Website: home-depot
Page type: account-selection
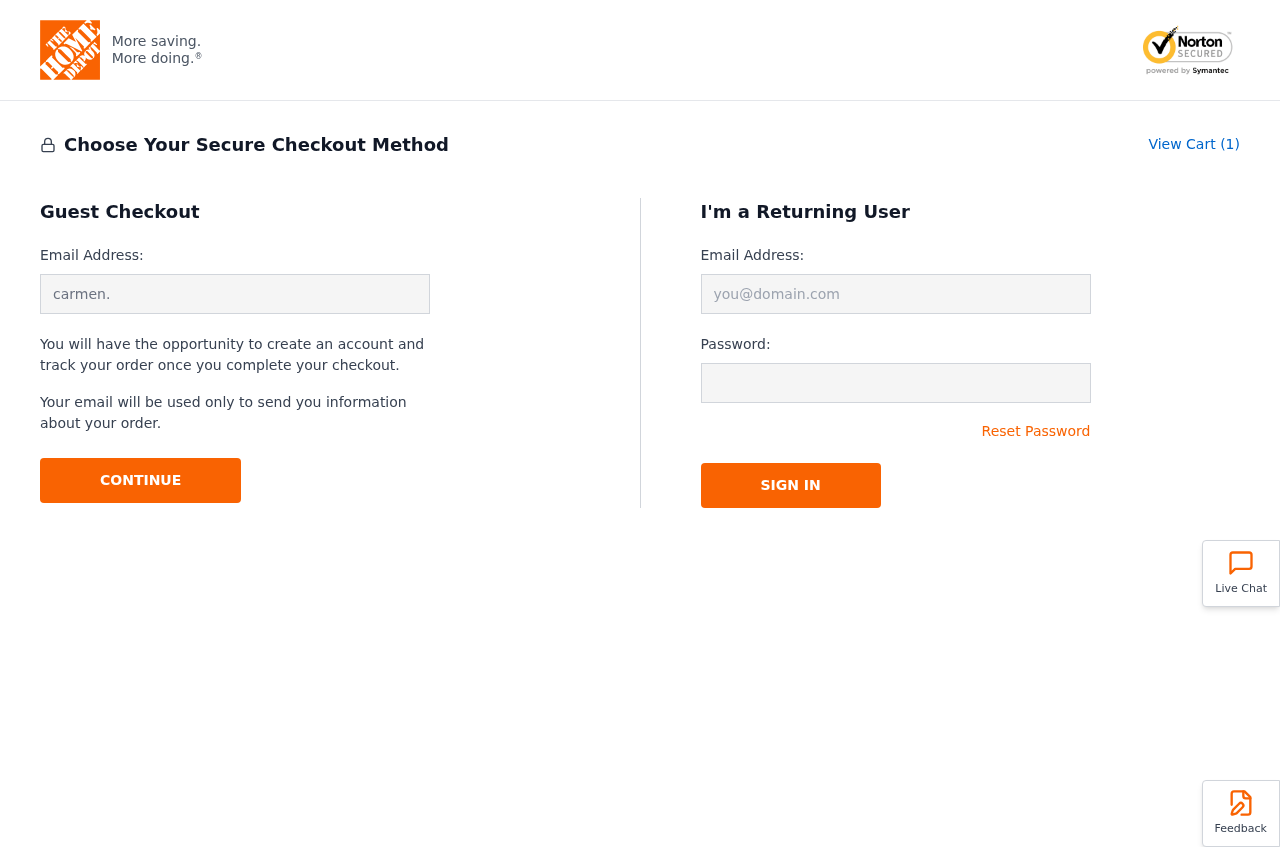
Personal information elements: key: PII_EMAIL
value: carmen.gibbs@hotmail.com
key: PII_LOGIN_USERNAME
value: carmen2620
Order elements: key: ORDER_NUM_ITEMS
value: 1